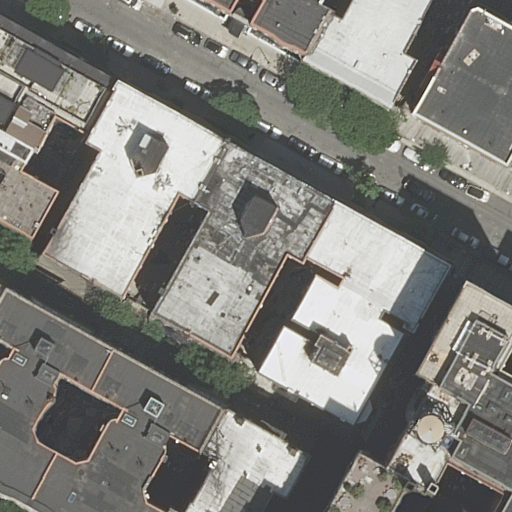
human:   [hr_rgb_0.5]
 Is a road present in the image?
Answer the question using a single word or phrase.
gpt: yes

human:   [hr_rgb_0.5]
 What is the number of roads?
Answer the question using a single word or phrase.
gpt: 1

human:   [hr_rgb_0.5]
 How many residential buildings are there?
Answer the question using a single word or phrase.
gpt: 13

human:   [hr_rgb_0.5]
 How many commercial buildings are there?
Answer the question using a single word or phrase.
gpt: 0

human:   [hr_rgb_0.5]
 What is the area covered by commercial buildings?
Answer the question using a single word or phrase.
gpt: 0m2

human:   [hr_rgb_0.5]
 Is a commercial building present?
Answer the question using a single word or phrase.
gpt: no

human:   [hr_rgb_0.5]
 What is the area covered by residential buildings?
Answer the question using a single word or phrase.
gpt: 7817m2

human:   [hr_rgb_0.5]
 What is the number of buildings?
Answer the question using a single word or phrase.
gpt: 13

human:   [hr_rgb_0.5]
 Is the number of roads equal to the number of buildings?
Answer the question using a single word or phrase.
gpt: no

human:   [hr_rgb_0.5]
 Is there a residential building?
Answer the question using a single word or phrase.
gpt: yes

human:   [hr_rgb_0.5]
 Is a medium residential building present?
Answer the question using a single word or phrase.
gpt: yes

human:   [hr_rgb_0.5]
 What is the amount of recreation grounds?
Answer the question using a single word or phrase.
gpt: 0

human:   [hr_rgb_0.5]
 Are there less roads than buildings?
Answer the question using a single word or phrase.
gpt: yes

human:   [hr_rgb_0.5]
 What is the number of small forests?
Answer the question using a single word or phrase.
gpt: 0

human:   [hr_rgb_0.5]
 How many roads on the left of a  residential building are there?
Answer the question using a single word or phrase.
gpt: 1

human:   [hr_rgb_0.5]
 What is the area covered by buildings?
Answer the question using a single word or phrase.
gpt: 7817m2

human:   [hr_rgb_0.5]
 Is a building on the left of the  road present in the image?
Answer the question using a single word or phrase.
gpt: yes

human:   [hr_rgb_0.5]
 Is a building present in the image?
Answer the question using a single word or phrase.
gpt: yes

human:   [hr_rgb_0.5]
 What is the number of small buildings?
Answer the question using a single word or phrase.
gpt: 2

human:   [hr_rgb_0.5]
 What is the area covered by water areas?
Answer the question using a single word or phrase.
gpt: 0m2

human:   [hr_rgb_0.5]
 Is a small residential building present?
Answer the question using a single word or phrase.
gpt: yes

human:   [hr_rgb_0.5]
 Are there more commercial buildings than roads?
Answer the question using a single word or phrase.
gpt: no

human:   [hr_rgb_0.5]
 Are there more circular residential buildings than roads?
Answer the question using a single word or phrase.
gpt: no

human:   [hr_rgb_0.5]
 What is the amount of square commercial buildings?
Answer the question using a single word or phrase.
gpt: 0

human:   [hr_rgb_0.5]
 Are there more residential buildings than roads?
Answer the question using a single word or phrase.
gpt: yes

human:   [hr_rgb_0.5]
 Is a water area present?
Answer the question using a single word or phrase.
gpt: no

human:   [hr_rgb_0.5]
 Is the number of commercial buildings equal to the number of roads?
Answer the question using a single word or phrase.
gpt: no

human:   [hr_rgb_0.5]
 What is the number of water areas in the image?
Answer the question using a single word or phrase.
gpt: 0

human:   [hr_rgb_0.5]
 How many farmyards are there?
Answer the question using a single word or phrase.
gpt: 0

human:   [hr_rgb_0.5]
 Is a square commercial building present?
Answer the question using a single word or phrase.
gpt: no

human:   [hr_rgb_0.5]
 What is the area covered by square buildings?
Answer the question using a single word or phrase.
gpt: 0m2

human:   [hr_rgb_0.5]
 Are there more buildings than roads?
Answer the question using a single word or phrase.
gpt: yes

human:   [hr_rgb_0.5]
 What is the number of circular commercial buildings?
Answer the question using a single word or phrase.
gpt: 0

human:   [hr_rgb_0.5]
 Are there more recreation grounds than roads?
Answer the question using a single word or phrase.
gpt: no

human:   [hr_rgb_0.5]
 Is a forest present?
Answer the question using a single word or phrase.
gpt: no

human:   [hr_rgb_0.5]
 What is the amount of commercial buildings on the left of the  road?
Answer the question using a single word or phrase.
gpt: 0

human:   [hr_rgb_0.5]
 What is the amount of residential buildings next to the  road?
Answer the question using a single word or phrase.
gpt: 13

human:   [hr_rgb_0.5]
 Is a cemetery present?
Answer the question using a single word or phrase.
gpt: no

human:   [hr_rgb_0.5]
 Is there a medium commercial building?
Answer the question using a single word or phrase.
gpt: no

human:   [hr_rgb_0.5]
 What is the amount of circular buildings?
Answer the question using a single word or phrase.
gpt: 0

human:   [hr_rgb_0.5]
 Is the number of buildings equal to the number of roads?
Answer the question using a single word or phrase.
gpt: no

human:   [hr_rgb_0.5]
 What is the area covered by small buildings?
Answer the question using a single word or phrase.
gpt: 42m2

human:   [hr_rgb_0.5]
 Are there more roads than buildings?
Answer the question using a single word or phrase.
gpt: no

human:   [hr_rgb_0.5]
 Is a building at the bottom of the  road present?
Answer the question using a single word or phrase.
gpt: yes

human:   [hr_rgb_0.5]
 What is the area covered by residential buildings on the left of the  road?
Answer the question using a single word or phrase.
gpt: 2301m2

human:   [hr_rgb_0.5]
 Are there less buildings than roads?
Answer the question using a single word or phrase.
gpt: no

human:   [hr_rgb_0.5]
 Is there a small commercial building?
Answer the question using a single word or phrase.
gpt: no

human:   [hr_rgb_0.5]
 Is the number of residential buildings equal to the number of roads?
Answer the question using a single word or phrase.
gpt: no

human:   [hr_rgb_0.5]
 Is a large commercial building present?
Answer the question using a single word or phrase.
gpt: no

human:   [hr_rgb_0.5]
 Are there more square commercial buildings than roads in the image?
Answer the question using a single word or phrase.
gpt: no

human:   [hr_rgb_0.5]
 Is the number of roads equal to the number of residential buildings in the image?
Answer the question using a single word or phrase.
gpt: no

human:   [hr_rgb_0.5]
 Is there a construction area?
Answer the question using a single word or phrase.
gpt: no

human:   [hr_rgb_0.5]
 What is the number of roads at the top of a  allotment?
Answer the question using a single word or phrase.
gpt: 0

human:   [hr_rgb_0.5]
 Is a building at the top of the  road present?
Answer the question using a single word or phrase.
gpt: yes

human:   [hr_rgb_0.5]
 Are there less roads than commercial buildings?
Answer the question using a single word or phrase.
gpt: no

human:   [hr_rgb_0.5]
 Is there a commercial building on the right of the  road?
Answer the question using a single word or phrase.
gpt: no

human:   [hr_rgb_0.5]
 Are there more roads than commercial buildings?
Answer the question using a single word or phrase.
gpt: yes

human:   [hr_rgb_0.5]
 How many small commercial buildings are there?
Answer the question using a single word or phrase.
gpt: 0

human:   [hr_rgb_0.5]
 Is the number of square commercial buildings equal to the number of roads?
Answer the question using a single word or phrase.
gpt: no

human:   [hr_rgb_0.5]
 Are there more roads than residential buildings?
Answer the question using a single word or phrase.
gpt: no

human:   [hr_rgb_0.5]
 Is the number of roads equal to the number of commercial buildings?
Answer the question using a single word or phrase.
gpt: no

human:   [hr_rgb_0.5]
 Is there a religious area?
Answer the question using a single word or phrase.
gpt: no

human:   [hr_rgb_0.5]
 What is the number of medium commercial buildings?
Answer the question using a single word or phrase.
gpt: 0

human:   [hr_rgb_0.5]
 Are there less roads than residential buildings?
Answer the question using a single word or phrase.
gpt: yes